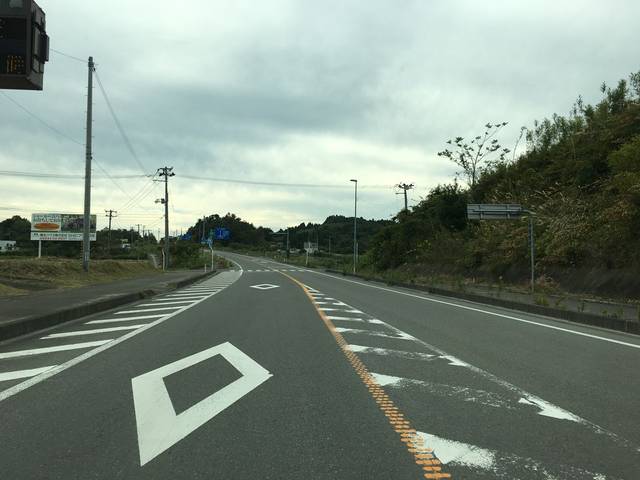
Region: Japan
Coordinates: 37.859, 140.92